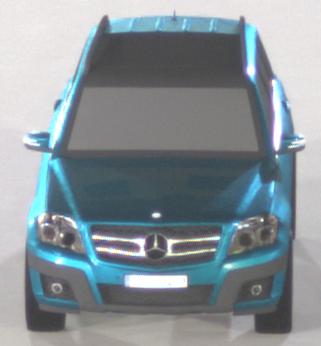
Make: Mercedes-Benz
Model: GLK 280
Detailed model: GLK-Class (204)
Model produced from: 2008/10
Model produced until: 2009/04
Doors: 5
Color: blue
Road condition: dry road
Daytime: night
Contrast: high contrast